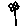
Label: flower